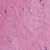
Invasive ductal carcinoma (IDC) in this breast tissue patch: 1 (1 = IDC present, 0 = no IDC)